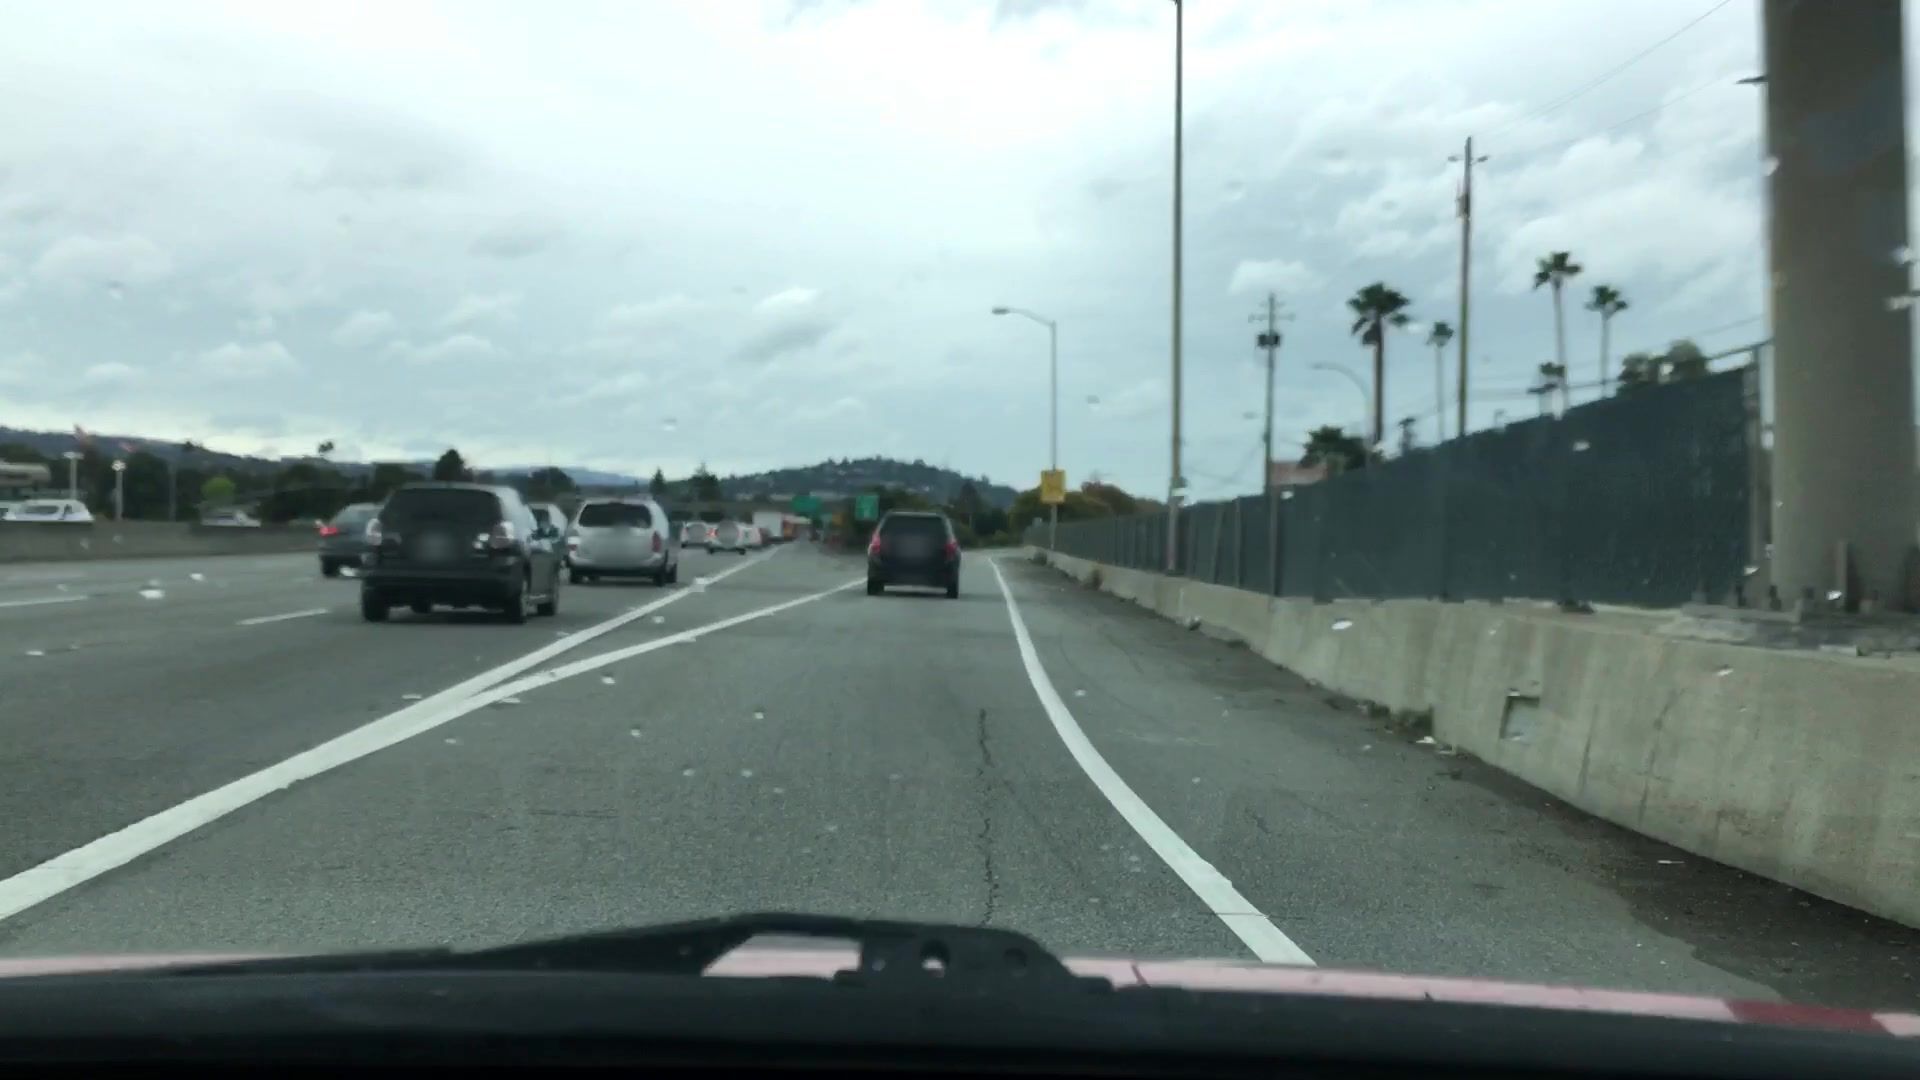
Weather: cloudy
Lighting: day
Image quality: good
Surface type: driving surface
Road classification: motorway_link
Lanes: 2, 1
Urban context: suburban or peri-urban
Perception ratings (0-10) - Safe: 2.22, Lively: 2.02, Beautiful: 3.46, Boring: 3.59, Depressing: 7.81, Wealthy: 2.12